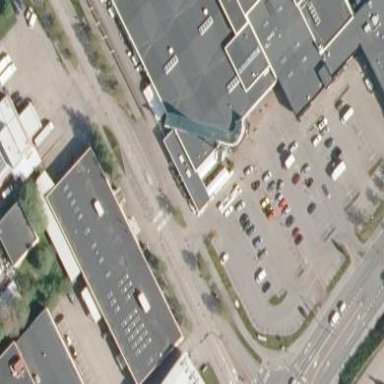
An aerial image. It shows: Retail building.